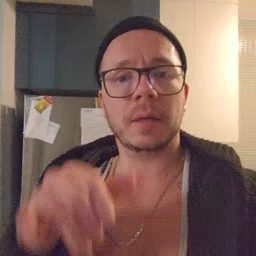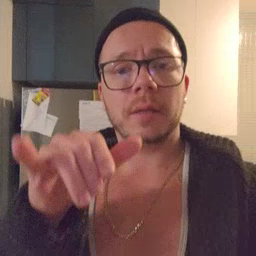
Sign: stay